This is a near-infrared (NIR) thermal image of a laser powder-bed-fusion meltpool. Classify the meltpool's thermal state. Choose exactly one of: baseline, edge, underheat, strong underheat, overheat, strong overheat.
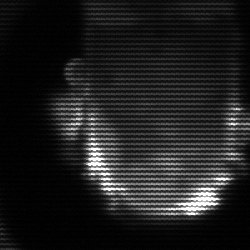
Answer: baseline